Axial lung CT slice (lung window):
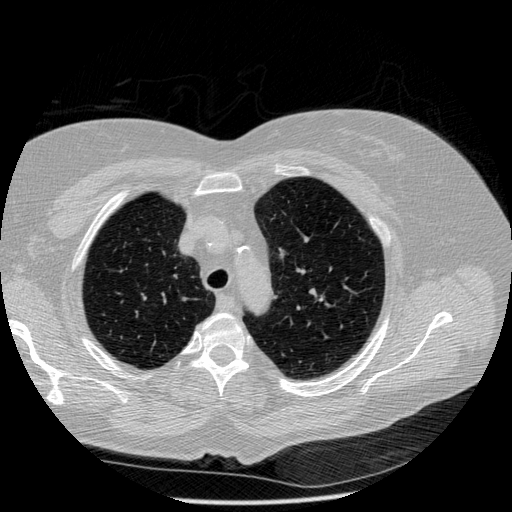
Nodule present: no